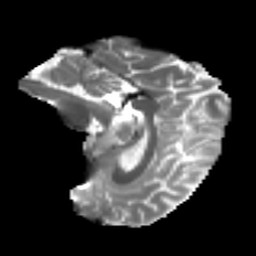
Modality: T2w
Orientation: sagittal
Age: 30
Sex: male
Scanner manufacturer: ge
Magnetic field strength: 3 T
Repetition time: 7.8 s
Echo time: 0.0606 s